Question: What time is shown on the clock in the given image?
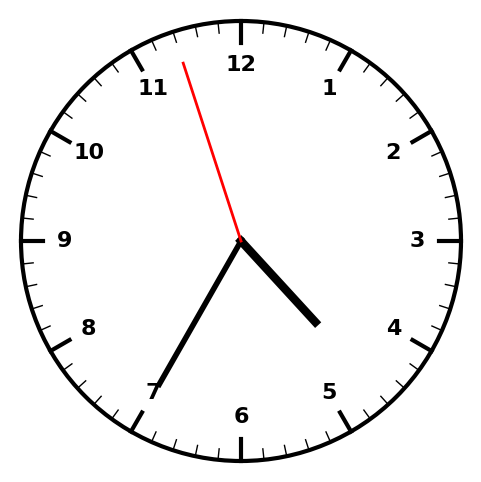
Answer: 04:34:57